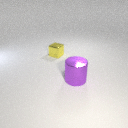
large purple metal cylinder to the right of small yellow metal cube